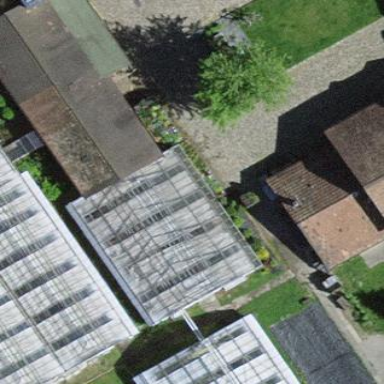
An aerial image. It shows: Greenhouse.